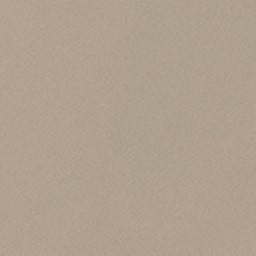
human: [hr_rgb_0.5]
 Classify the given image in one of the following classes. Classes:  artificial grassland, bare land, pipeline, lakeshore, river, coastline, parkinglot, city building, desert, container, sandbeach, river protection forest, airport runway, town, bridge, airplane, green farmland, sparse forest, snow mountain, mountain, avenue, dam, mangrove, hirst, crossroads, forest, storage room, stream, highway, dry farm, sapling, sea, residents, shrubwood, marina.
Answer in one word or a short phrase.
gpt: desert